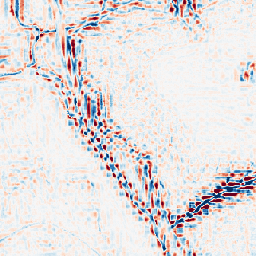
Category: wavelet
Decomposition family: wavelet_reverse_biorthogonal
Decomposition parameters: wavelet: rbio3.5
level: 3
Upsampling method: area
Upsampling parameters: scale: 8
Upsampling scale: 8